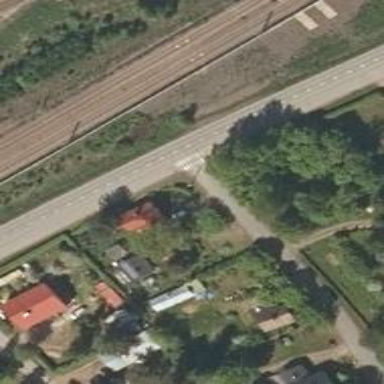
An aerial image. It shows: Uncontrolled zebra crossing on cycleway.